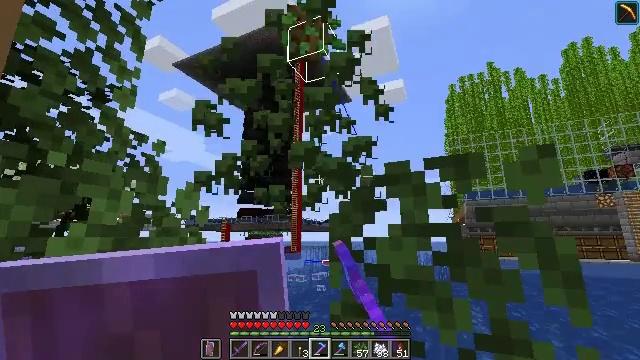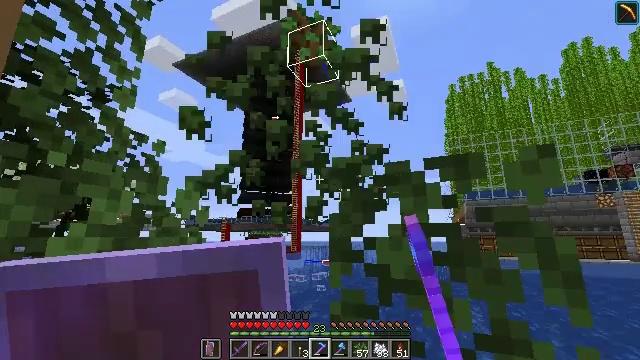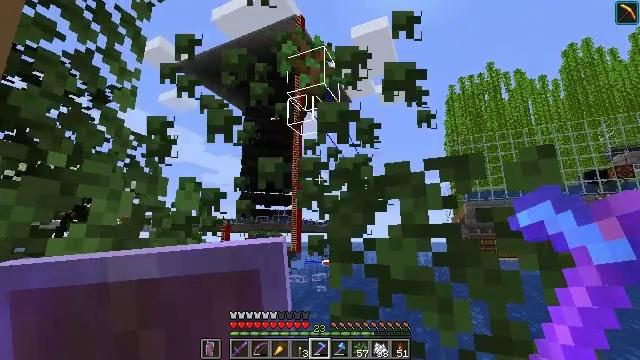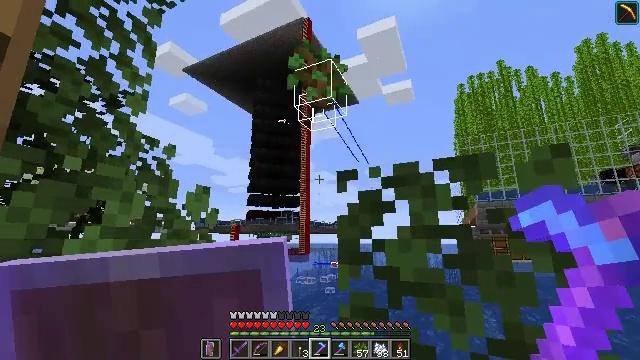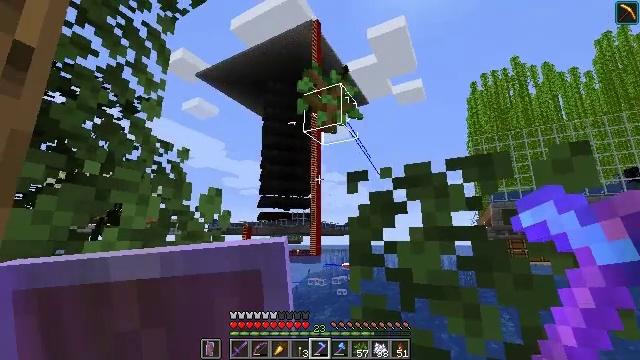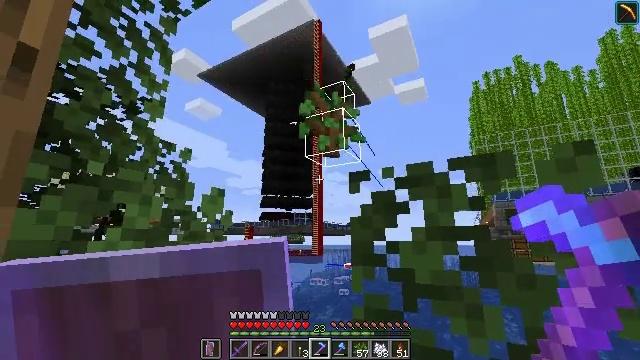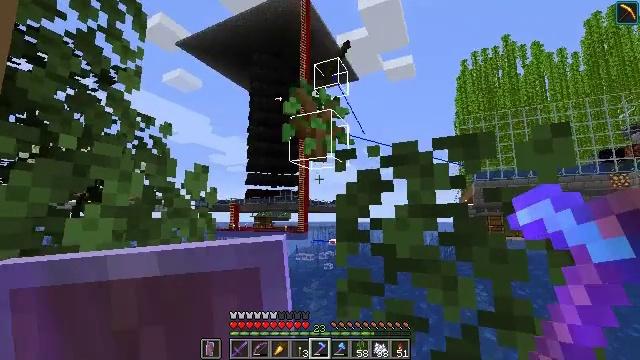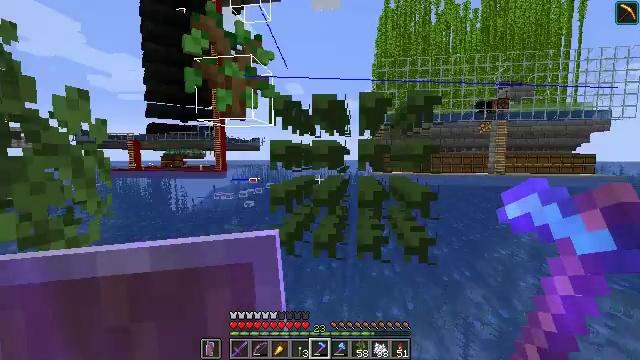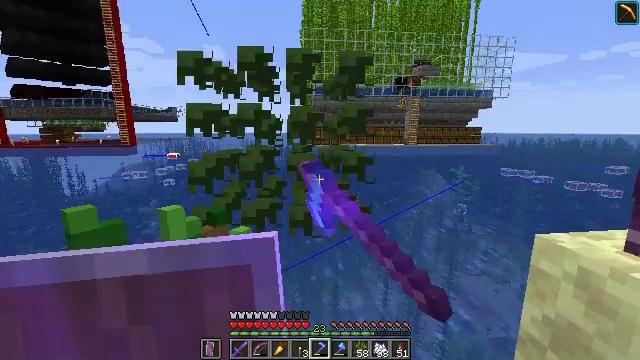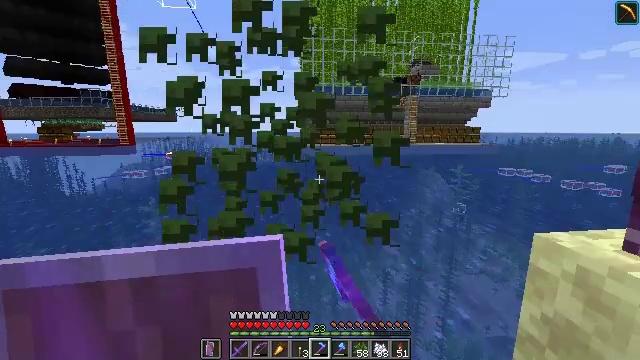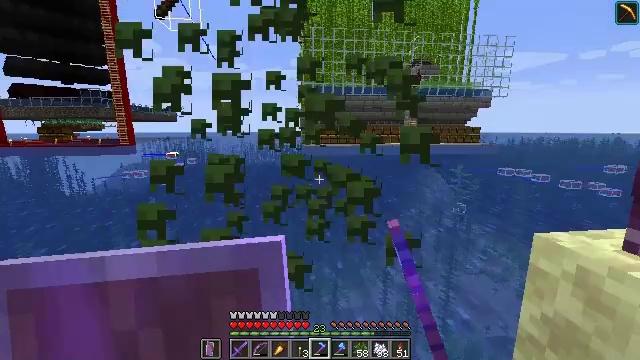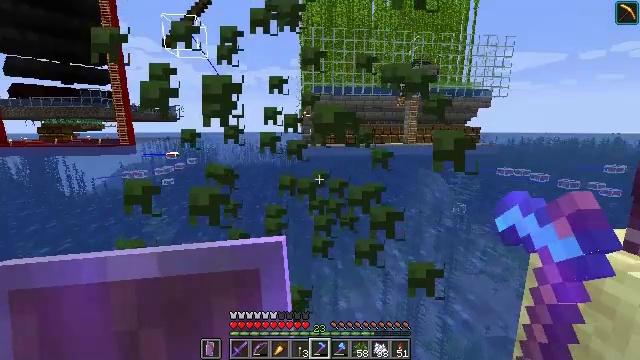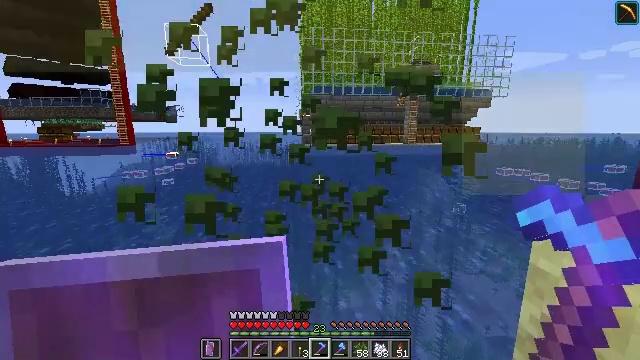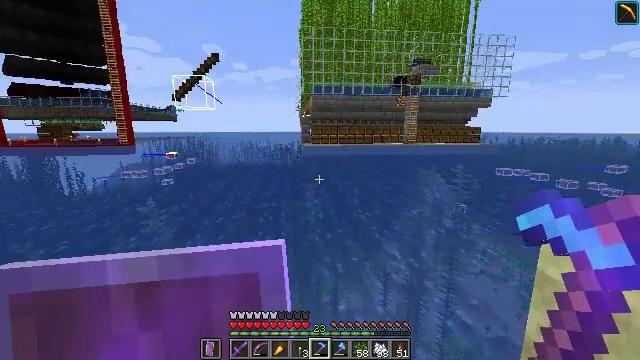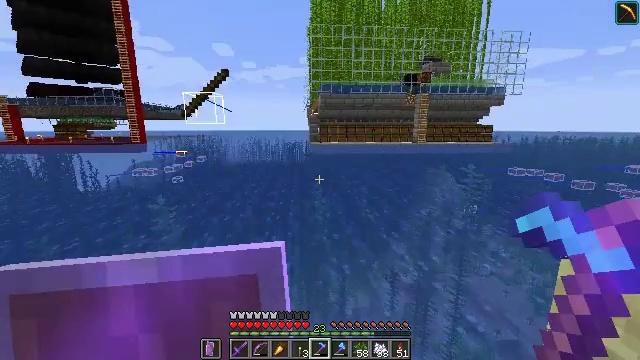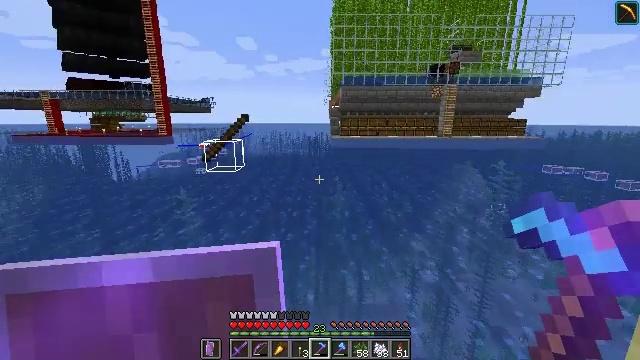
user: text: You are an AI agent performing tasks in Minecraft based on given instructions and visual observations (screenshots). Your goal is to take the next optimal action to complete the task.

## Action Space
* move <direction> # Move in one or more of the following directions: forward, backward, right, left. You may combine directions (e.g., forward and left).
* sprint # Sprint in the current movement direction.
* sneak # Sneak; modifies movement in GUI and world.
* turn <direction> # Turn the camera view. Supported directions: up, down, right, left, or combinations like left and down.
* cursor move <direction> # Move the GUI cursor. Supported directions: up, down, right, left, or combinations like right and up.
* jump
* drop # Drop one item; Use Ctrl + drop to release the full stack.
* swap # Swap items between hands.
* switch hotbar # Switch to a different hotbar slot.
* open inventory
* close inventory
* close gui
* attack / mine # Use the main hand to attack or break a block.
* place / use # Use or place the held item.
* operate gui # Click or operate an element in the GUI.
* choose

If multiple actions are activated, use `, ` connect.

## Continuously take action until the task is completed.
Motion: motion action
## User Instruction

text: Remove oak leaves from branches.
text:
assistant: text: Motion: attack / mine
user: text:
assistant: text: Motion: attack / mine
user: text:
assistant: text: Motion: turn left, attack / mine
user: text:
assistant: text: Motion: turn left, attack / mine
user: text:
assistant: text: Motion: attack / mine
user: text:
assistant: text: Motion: turn right and down, attack / mine
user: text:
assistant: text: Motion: turn right and down, attack / mine
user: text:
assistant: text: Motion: turn right and down, attack / mine
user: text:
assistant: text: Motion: attack / mine
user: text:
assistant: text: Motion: attack / mine
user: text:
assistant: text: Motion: attack / mine
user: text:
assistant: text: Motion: attack / mine
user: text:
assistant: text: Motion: move forward, attack / mine
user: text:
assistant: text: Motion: move forward, turn left, attack / mine
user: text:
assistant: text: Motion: move forward, turn left and down
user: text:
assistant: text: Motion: move forward, turn left and down
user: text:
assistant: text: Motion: turn left and down
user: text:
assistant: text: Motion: turn left and down
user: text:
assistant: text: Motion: turn left and down
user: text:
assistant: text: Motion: turn left and down
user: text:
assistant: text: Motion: turn left and down
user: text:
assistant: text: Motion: turn left and down
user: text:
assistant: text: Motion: no_op
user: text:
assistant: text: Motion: turn left and down
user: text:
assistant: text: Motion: turn left and down
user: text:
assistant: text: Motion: turn left and down
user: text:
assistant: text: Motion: turn left and down
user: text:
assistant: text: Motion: move right, turn left and down
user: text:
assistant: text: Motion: move right
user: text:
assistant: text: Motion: move right, turn left and down